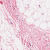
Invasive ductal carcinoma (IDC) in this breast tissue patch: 0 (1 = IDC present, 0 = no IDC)